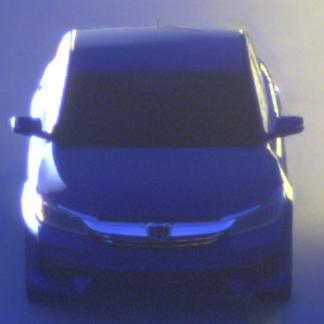
Make: Honda
Model: Accord Hybrid
Detailed model: 9. Generation
Model produced from: 2015
Model produced until: 2019
Doors: 4
Color: blue
Road condition: dry road
Daytime: sunrise or sunset
Contrast: high contrast